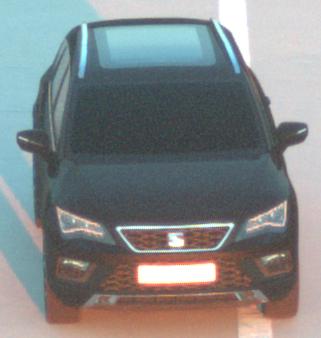
Make: SEAT
Model: Ateca 1.0 TSI Ecomotive
Detailed model: Ateca (5FP)
Model produced from: 2016/08
Model produced until: 2018/08
Doors: 5
Color: black
Road condition: dry road
Daytime: sunrise or sunset
Contrast: medium contrast